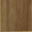
Piece: xx